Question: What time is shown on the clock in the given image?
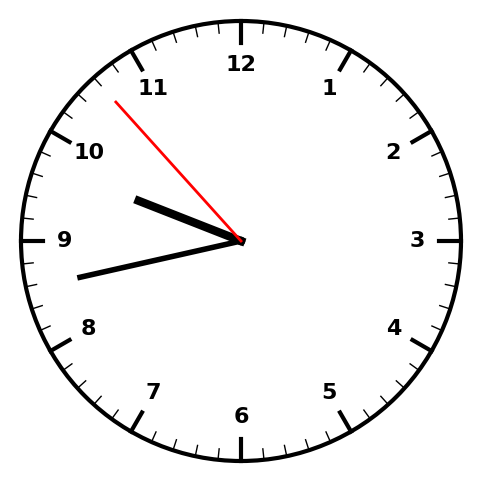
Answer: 09:42:53